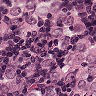
Metastatic tissue present: yes